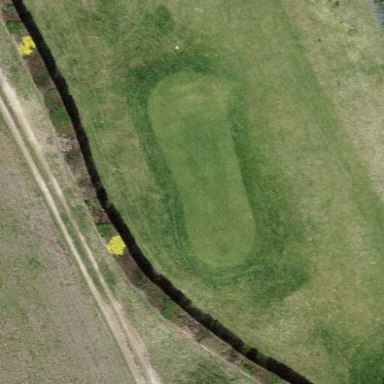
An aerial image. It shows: Golf tee.